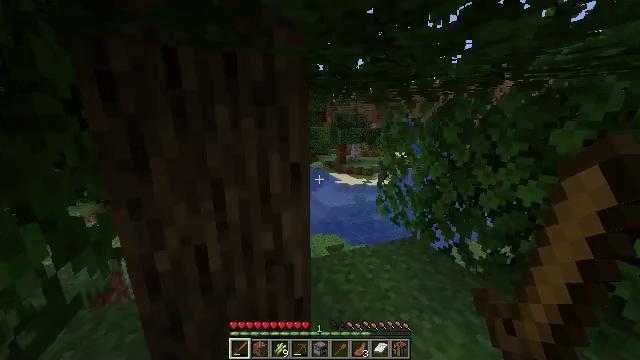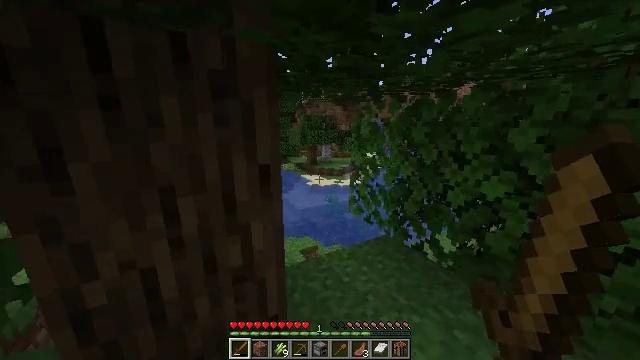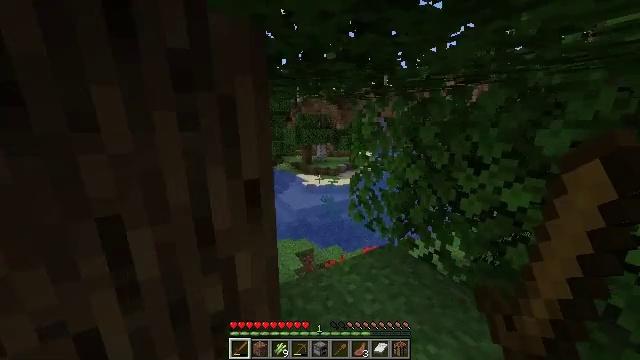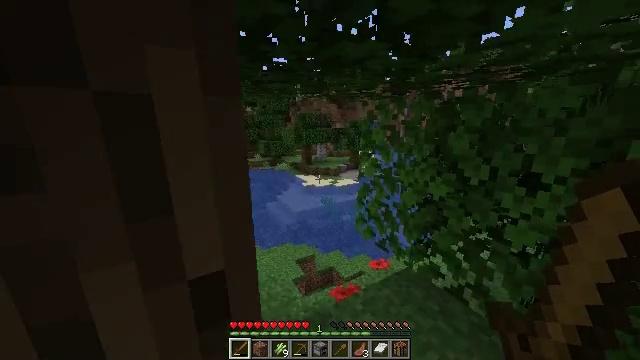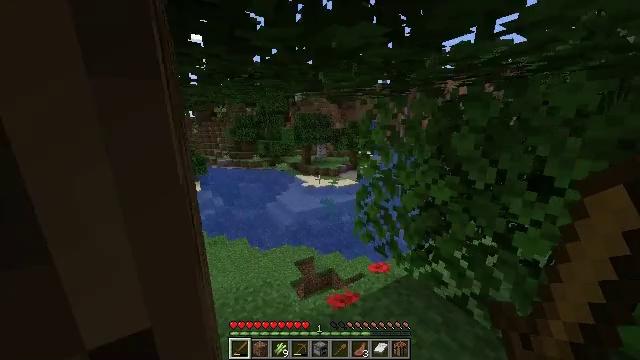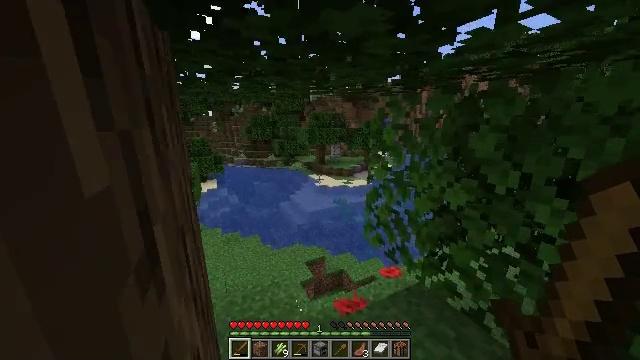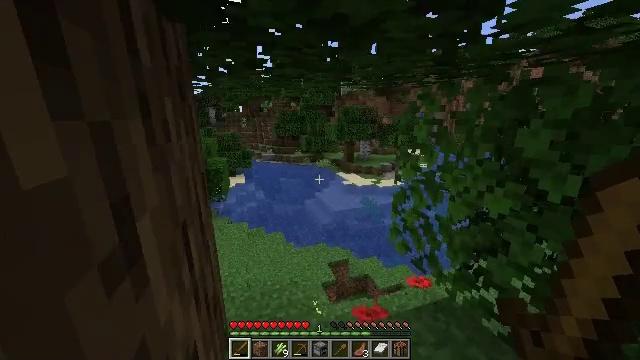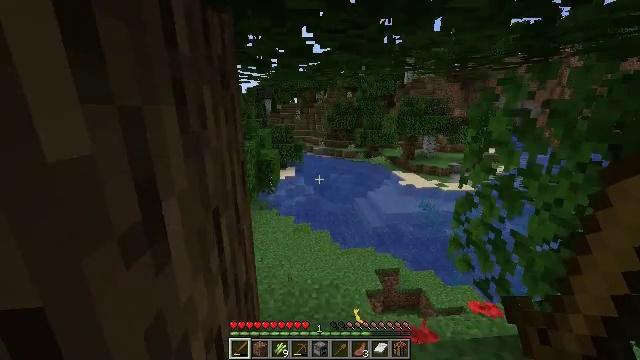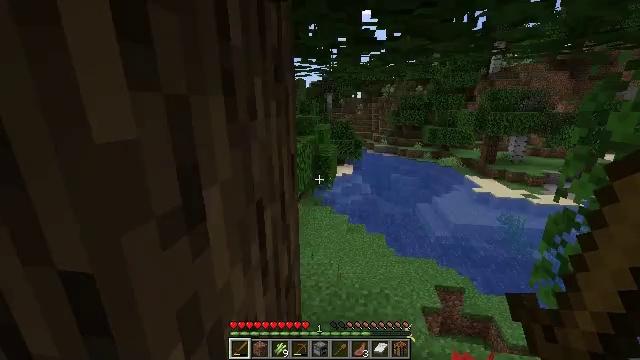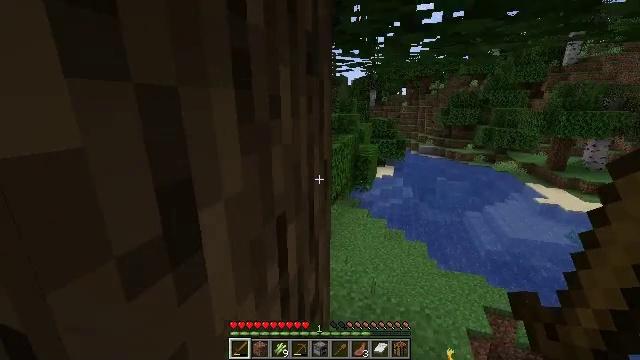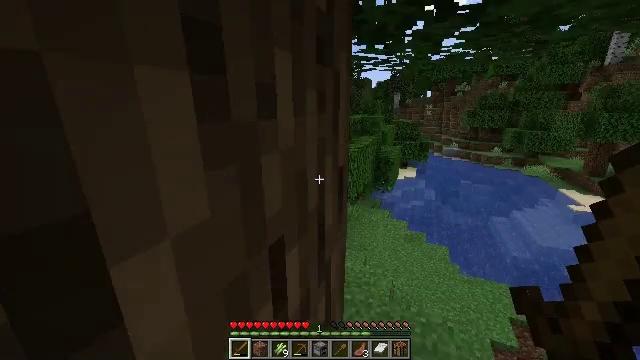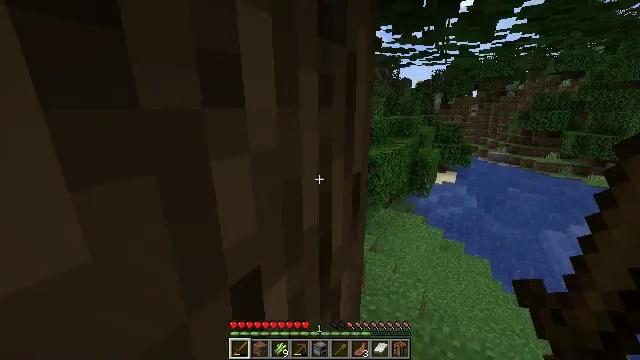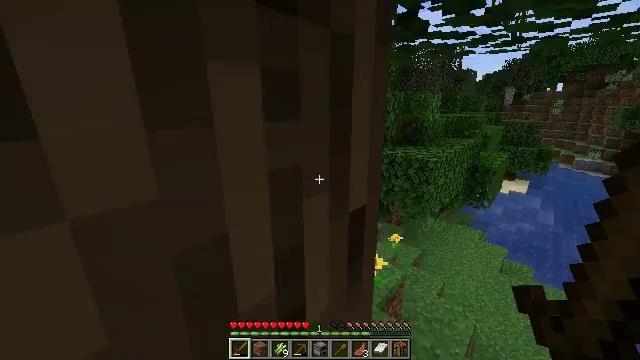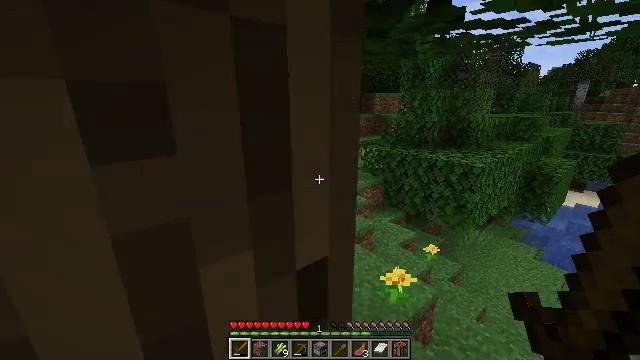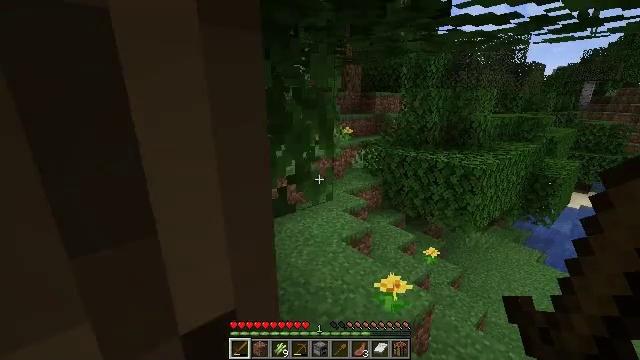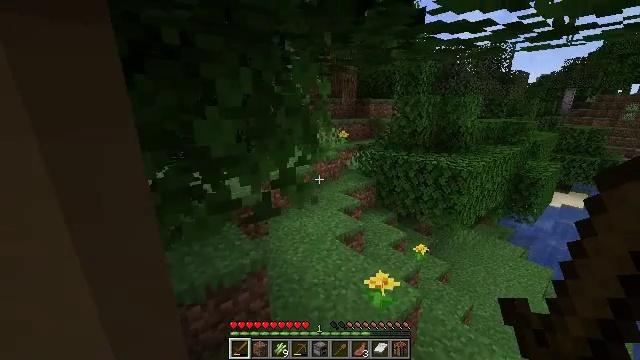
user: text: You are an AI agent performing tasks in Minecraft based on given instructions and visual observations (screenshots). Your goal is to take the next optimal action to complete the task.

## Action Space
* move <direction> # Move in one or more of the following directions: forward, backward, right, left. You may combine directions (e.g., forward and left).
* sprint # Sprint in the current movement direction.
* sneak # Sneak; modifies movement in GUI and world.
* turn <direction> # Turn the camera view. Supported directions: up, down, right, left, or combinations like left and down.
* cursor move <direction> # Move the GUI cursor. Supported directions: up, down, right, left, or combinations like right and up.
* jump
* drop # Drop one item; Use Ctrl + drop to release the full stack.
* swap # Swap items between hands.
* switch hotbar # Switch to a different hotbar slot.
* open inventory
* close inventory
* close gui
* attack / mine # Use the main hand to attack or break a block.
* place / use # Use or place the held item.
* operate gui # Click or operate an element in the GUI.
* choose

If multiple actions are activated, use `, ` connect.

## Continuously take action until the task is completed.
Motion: motion action
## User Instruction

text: Gather sugar cane for crafting.
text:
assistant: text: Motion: move forward, sprint, turn right
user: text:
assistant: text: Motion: move forward, sprint, turn right
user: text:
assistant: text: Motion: move forward, sprint
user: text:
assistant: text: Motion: move forward, sprint
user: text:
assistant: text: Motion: move forward, sprint, turn left
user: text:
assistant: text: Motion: move forward, sprint, turn left
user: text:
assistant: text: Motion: move forward, sprint, turn left
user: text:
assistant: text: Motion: move forward, sprint, turn left
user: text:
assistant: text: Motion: move forward, sprint, turn left
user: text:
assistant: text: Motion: move forward, sprint, turn left
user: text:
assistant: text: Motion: move forward, sprint, turn left
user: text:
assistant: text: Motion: move forward, sprint, turn left
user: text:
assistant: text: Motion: move forward, sprint, turn left
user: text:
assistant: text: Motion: move forward, sprint
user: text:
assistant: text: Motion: move forward, sprint
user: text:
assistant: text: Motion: move forward, sprint
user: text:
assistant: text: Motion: move forward, sprint, turn right
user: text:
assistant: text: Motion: move forward, sprint, turn right
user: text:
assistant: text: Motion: move forward, sprint, turn right
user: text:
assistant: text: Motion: move forward, sprint, turn right
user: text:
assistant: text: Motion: move forward, sprint
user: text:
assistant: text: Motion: move forward, sprint
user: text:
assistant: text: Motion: move forward, sprint
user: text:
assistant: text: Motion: move forward, sprint
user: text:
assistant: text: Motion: move forward, sprint
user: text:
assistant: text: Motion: move forward, sprint
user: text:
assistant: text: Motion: move forward, sprint
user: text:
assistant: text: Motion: move forward, sprint
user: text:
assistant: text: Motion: move forward, sprint, turn right
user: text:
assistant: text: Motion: move forward, sprint, turn right